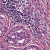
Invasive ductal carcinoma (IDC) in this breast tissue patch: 0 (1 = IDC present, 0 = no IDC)